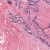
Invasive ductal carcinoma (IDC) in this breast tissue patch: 0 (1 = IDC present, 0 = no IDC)